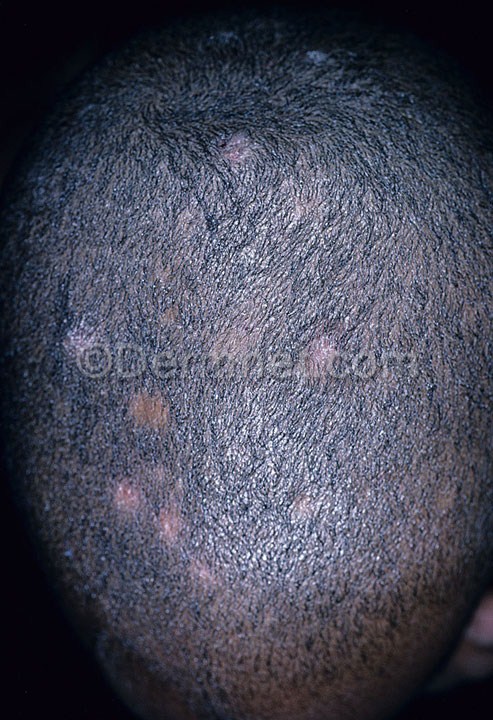
Disease: Tinea Ringworm Candidiasis and other Fungal Infections